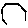
Label: hexagon